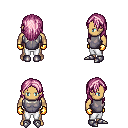
a pixel art fantasy rpg character, male body template, human, tanned skin, steel chest armor, white pants, pink long hairstyle, gold gloves, metal boots, four views (front, back, left, right), 2x2 character sprite sheet, small pixel art, hard edges, no anti-aliasing